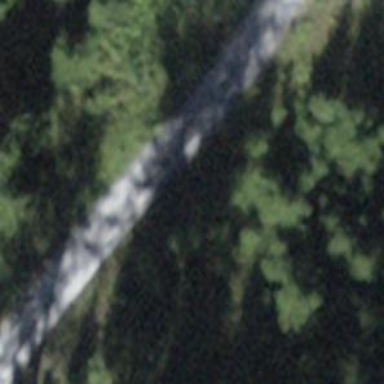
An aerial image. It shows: Concrete track with grade 1 quality.